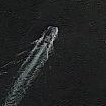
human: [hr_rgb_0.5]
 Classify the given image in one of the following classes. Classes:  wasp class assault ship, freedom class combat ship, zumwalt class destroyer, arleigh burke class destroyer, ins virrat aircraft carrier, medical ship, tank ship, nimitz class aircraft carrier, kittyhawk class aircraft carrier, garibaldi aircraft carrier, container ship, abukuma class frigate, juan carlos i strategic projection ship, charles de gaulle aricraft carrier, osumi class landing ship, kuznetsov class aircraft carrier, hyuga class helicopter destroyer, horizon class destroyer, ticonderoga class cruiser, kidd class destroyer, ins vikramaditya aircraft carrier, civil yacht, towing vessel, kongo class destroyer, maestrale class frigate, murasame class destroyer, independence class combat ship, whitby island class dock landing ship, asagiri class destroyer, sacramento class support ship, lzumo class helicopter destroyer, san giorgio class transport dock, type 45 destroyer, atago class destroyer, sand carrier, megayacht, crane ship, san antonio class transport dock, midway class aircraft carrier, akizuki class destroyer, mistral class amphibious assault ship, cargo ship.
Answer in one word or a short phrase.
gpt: Towing vessel